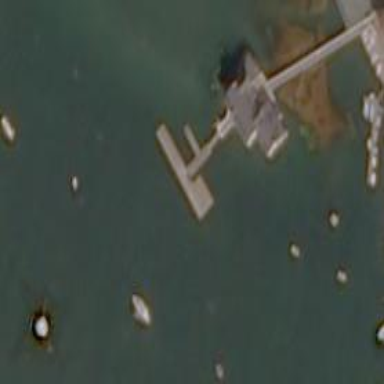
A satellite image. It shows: Man-made pier.